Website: crate-barrel
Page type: billing-address
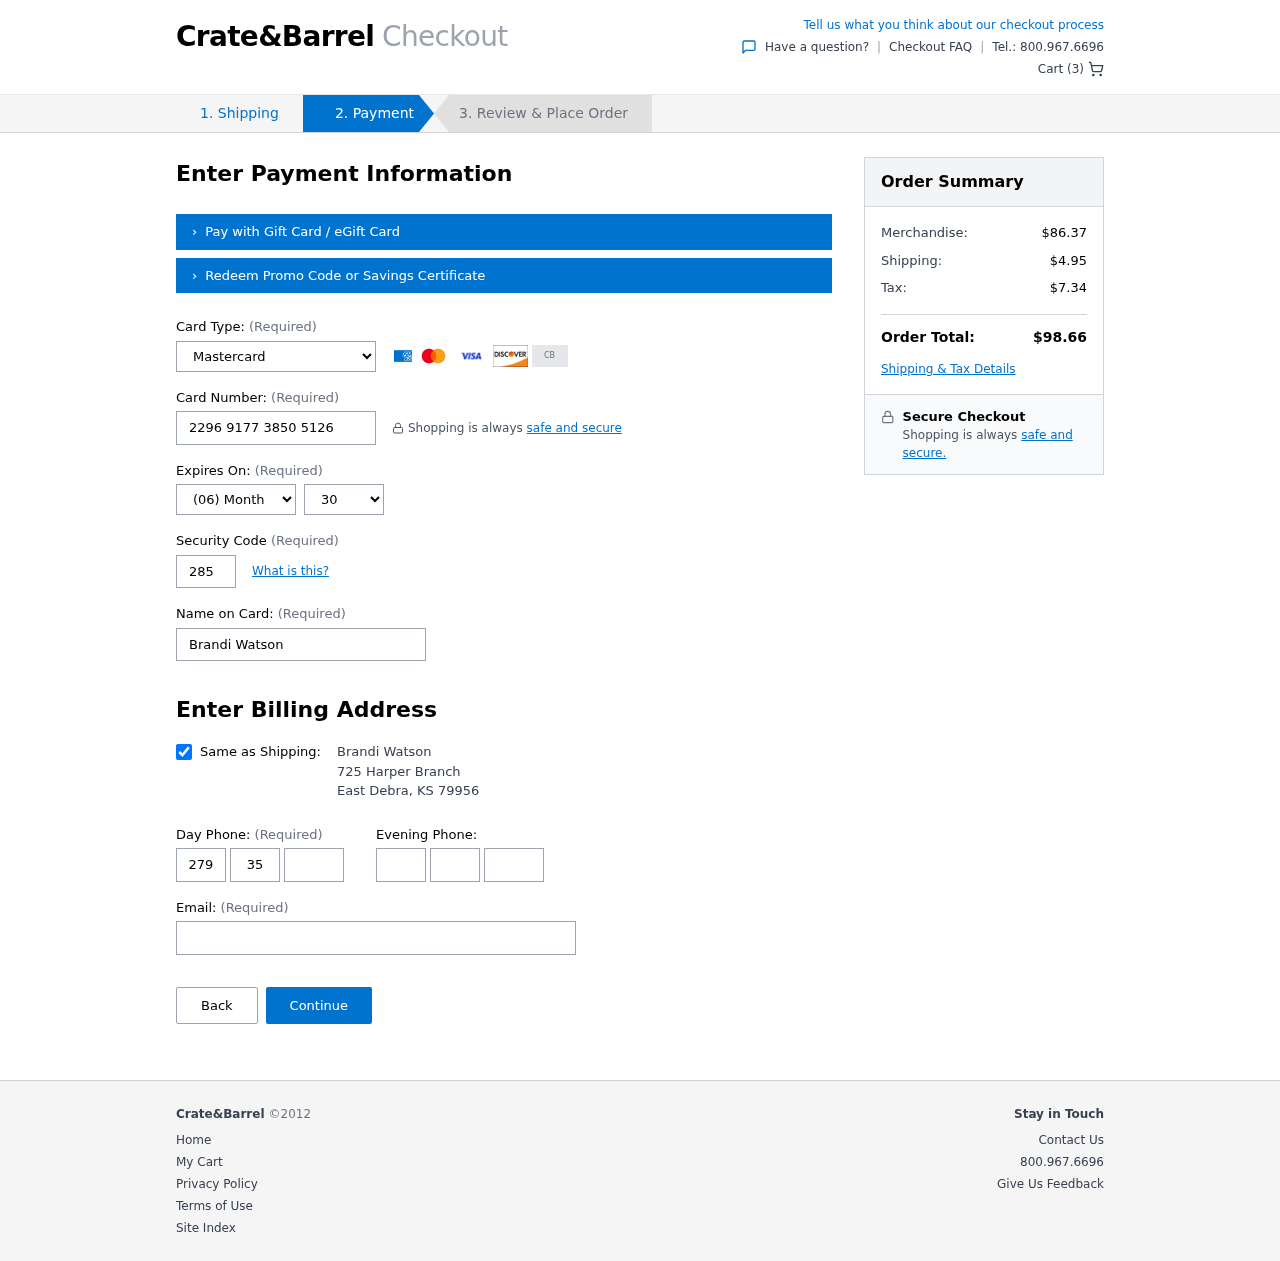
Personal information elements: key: PII_CARD_CVV
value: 285
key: PII_CARD_EXPIRY_MONTH
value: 06
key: PII_CARD_EXPIRY_YEAR
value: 30
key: PII_CARD_NUMBER
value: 2296 9177 3850 5126
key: PII_CARD_TYPE
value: Mastercard
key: PII_CITY
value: East Debra
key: PII_EMAIL
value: bwatson@gmail.com
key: PII_FULLNAME
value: Brandi Watson
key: PII_PHONE_ALT_AREA
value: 247
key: PII_PHONE_ALT_PREFIX
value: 990
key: PII_PHONE_ALT_SUFFIX
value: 3827
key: PII_PHONE_AREA
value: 279
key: PII_PHONE_PREFIX
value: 355
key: PII_PHONE_SUFFIX
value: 7218
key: PII_POSTCODE
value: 79956
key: PII_STATE_ABBR
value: KS
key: PII_STREET
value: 725 Harper Branch
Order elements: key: ORDER_NUM_ITEMS
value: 3
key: ORDER_SUBTOTAL
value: $86.37
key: ORDER_SHIPPING_COST
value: $4.95
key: ORDER_TAX
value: $7.34
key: ORDER_TOTAL
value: $98.66